Here is a 2-D grayscale rendering of raw bearing vibration samples (signal-to-image). Based on the visible evidence, which condition applies: normal, inner_race, outer_race, ball?
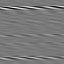
Answer: outer_race